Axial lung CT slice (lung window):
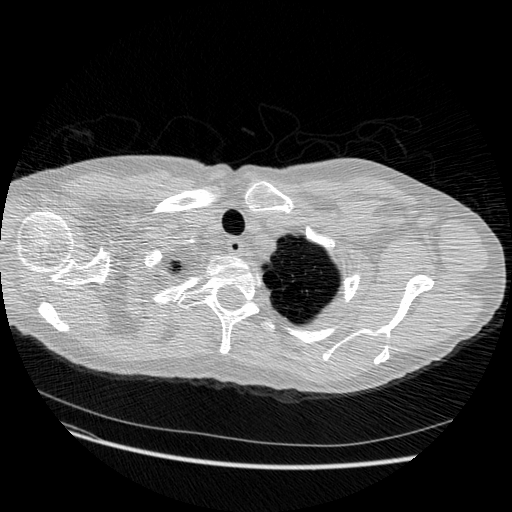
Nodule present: no